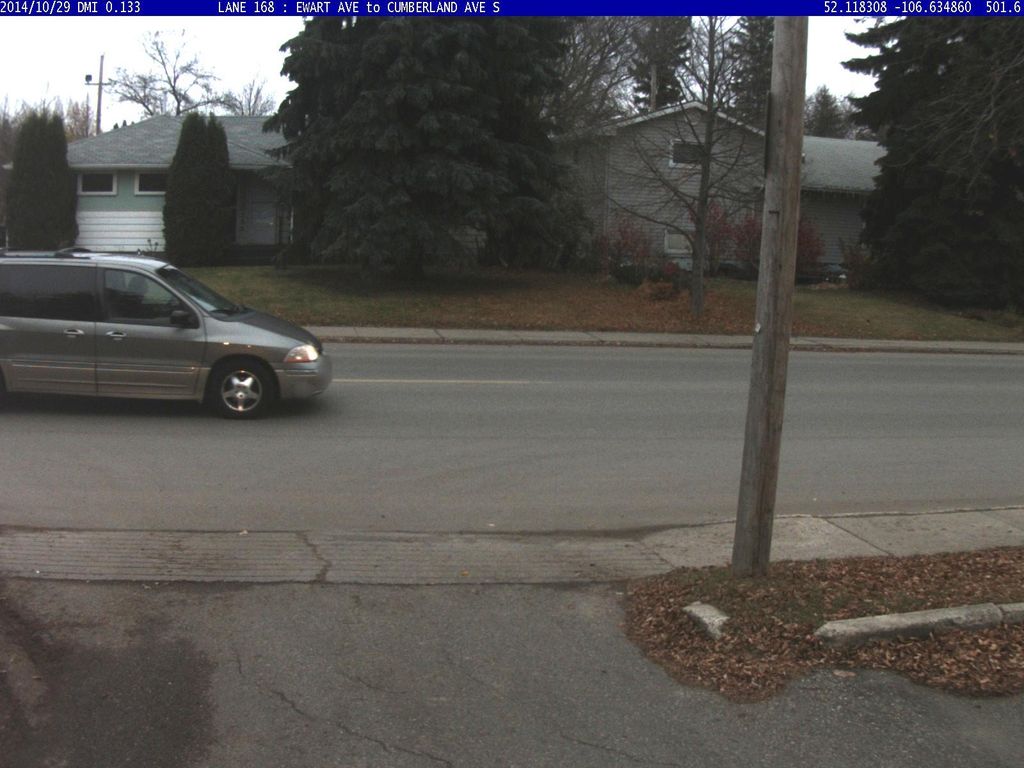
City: saskatoon